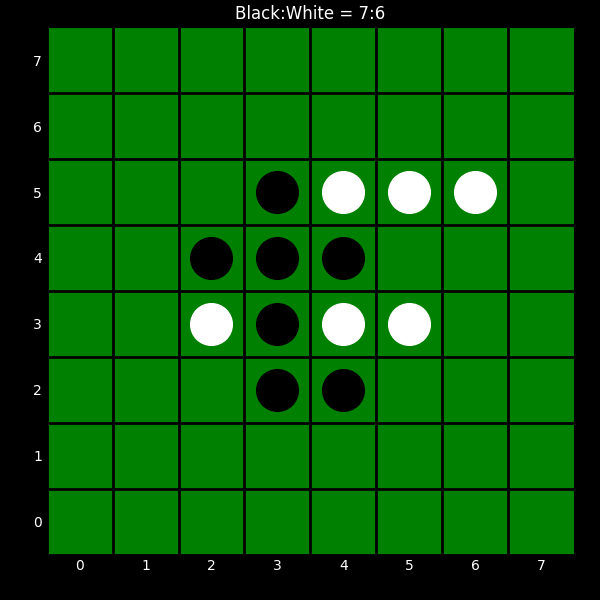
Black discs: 7
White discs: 6